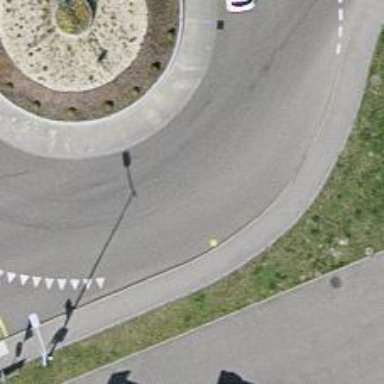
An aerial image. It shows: Secondary road around roundabout.